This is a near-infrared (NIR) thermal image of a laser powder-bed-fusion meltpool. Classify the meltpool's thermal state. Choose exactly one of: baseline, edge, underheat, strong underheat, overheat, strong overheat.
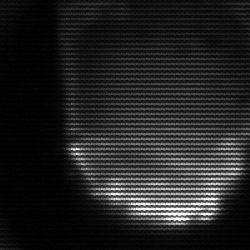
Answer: edge